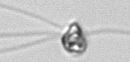
Label: flagellate_morphotype1